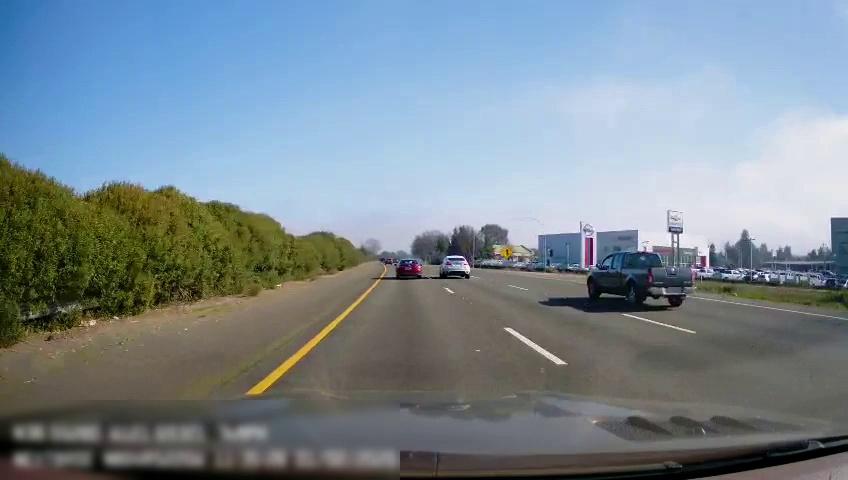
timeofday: Day
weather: Sunny
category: Drivable Space
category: Vehicles | Car
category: Vehicles | SUV
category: Vehicles | Truck
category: Lanes | Current Lane
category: Lanes | Current Lane
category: Lanes | Alternate Lane
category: Lanes | Alternate Lane
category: Traffic | Signs